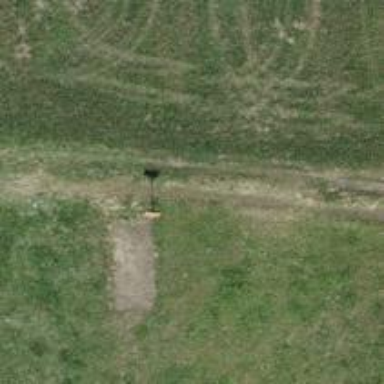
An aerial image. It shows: Pole with roof covering.